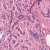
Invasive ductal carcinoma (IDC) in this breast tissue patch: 1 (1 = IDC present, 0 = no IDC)